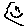
Label: smiley face